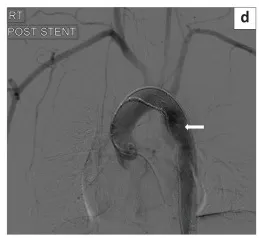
(d) Digital subtraction angiogram image with the stent in place (arrow).
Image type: radiology (ct)